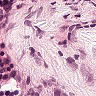
Metastatic tissue present: no